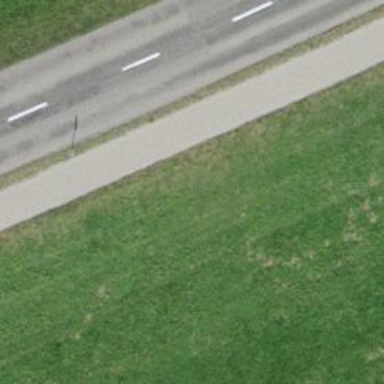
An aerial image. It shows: Asphalt cycleway.